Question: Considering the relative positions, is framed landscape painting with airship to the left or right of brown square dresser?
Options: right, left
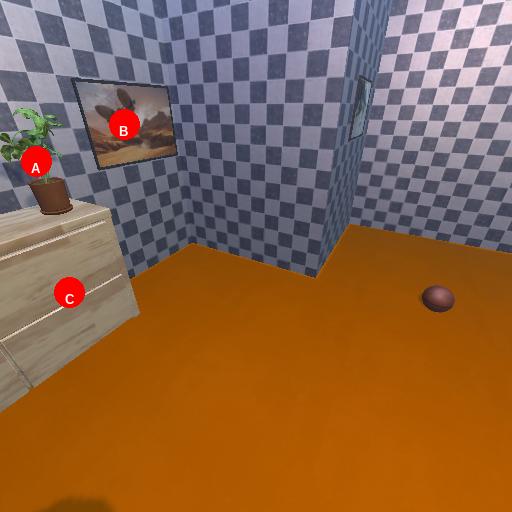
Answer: right